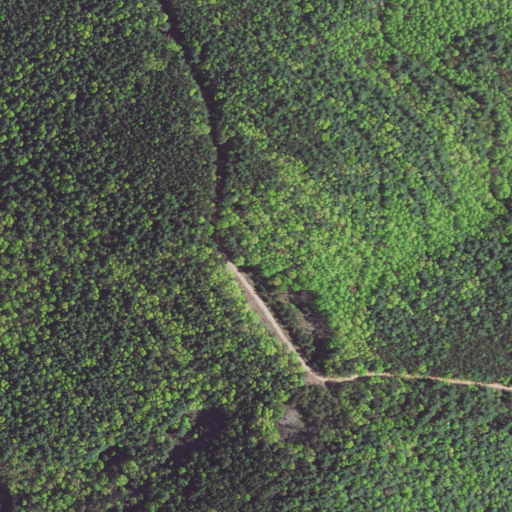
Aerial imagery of mountain in Virginia named Nunns Mountain containing evergreen forest and mixed forest